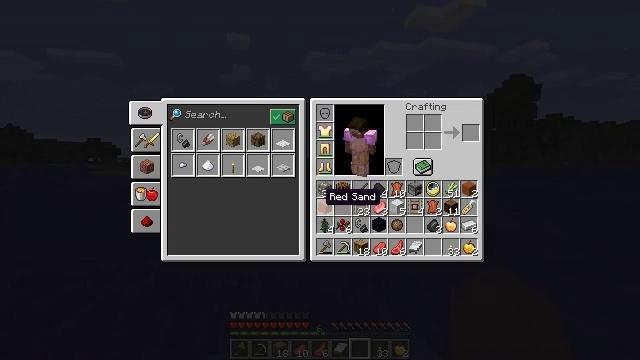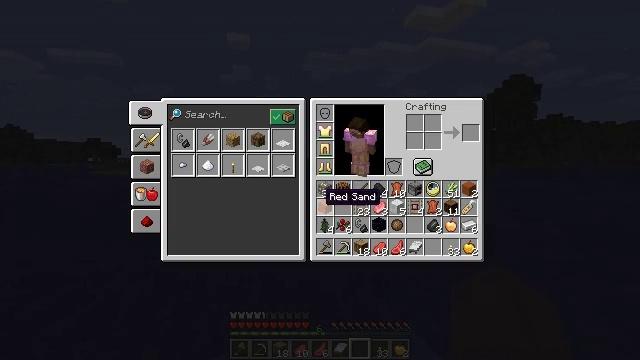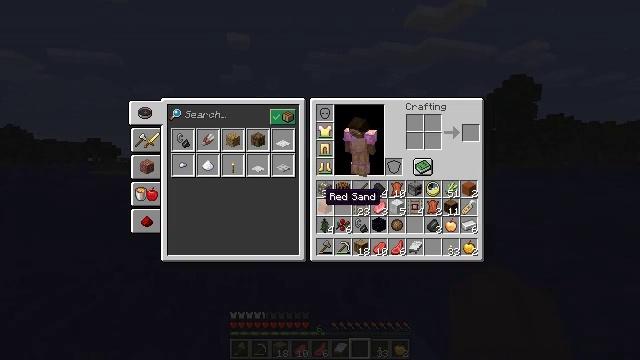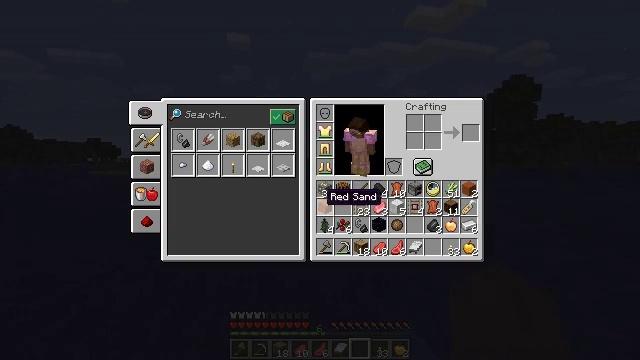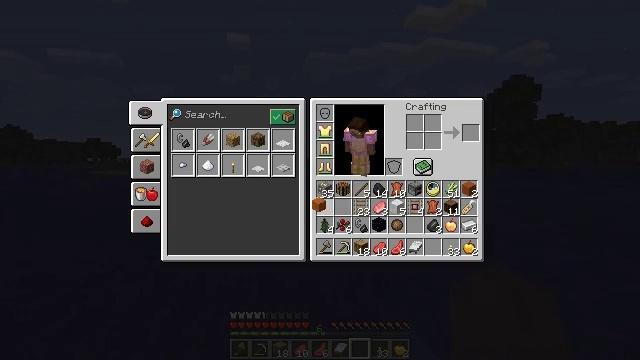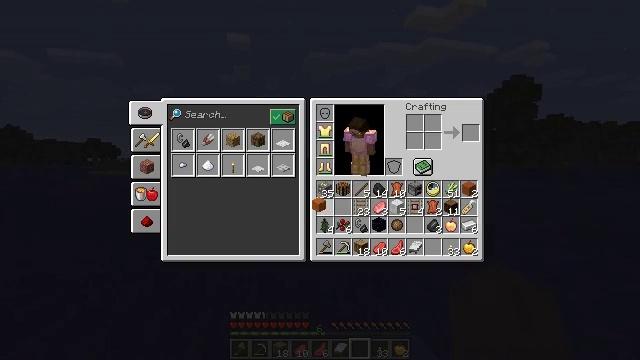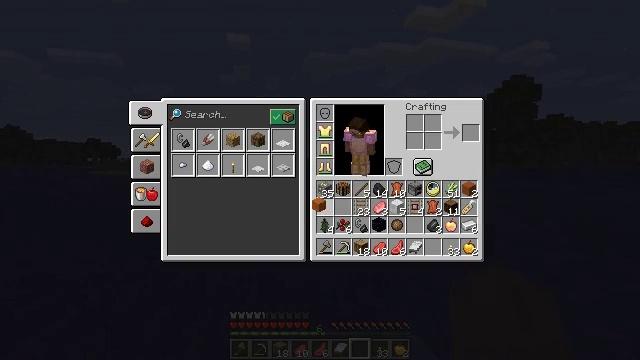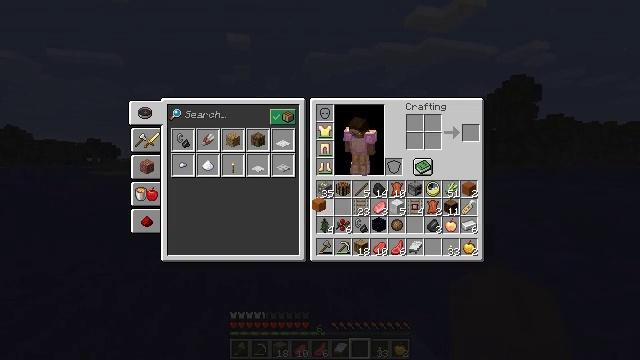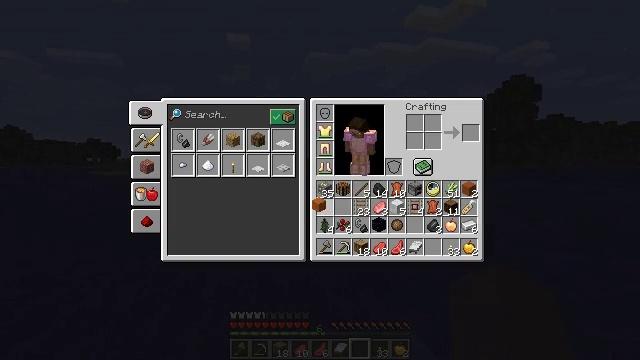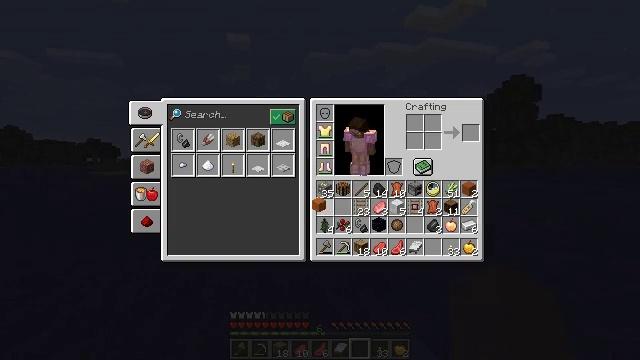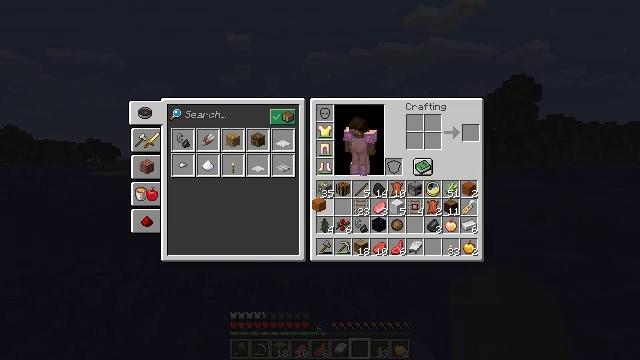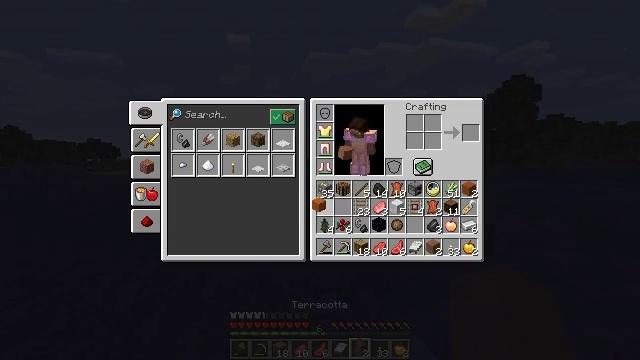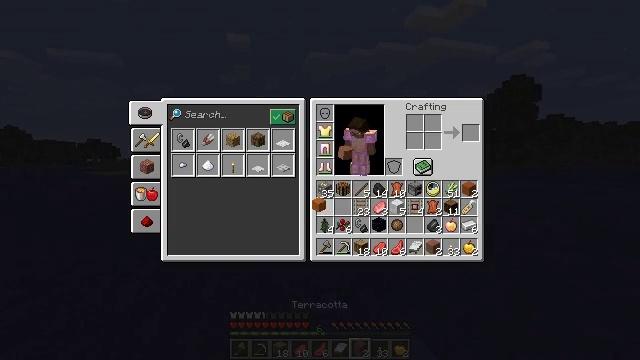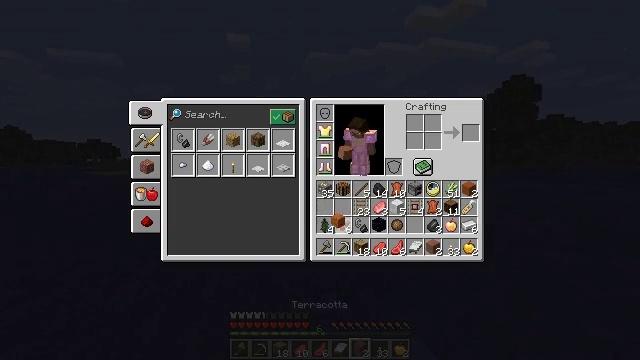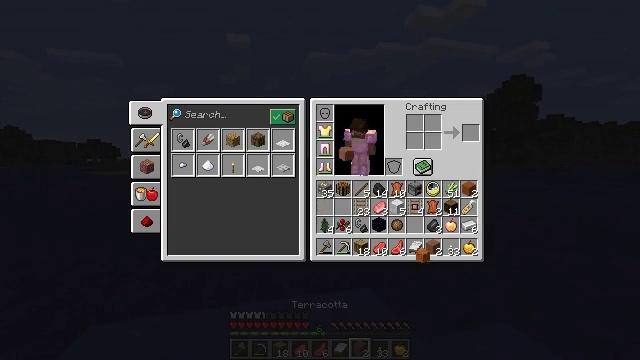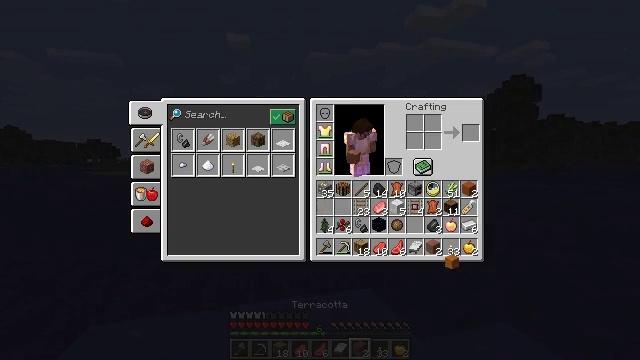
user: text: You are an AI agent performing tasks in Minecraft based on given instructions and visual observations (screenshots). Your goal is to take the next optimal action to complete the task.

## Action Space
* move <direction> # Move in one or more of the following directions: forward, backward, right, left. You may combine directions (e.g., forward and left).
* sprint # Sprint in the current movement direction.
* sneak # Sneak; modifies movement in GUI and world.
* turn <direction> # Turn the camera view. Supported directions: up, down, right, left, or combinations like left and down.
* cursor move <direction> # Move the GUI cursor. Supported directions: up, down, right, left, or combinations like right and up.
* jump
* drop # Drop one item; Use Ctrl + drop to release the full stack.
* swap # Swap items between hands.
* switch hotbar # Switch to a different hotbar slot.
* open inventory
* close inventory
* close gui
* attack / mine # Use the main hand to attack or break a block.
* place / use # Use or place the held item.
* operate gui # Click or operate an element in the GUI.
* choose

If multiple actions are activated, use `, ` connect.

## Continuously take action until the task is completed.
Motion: motion action
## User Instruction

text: Remove red sand from the inventory.
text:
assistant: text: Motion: sprint
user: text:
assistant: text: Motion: sprint
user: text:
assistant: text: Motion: sprint
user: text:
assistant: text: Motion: sprint, operate gui
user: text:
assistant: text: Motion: sprint, operate gui
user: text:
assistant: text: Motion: sprint, operate gui
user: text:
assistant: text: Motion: sprint
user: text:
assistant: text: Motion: sprint
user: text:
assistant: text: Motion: sprint
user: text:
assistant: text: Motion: sprint
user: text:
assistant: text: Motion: sprint
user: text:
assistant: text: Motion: sprint
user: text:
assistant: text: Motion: cursor move right and down
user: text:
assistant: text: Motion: cursor move right and down
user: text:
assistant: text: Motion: cursor move right
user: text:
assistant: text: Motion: no_op
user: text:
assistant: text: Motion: no_op
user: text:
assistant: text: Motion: no_op
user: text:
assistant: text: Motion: cursor move right and up
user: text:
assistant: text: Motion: cursor move right and up
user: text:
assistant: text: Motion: cursor move right, operate gui
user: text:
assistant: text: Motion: operate gui
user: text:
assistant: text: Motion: operate gui
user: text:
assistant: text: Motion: no_op
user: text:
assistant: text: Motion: close inventory
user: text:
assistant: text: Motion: turn left, close inventory
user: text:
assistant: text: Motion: turn left, close inventory
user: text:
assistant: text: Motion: move forward
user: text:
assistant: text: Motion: no_op